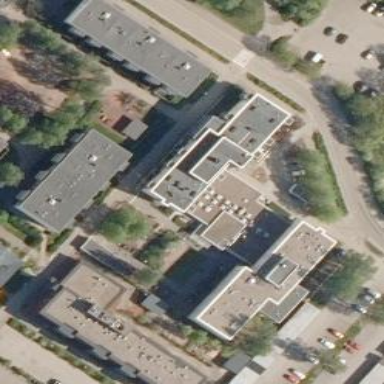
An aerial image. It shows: Building.